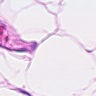
Metastatic tissue present: no